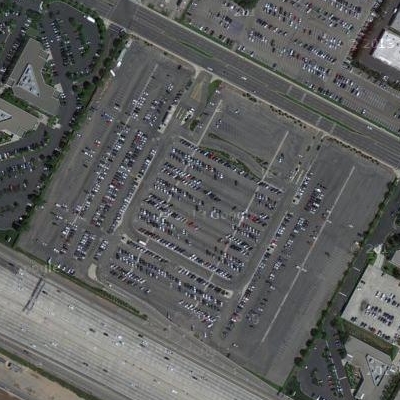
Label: gParking